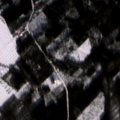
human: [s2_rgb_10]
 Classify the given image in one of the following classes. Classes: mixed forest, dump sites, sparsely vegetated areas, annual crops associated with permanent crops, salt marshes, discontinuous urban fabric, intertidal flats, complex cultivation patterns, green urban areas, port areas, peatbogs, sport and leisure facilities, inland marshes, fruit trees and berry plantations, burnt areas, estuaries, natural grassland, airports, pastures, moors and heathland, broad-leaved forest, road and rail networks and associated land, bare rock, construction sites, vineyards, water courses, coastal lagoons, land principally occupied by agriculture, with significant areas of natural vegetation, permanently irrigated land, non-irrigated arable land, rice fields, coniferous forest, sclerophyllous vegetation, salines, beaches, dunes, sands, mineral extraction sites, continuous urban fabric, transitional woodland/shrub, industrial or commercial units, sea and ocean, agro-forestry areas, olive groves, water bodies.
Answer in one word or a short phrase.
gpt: coniferous forest, mixed forest, transitional woodland/shrub, peatbogs